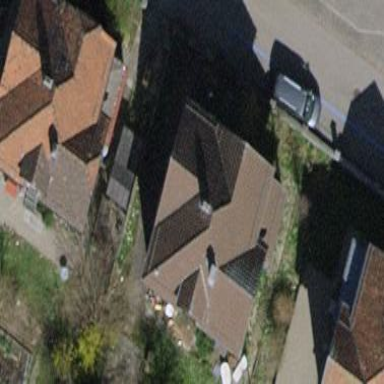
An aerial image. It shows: Gabled house with tiled roof.